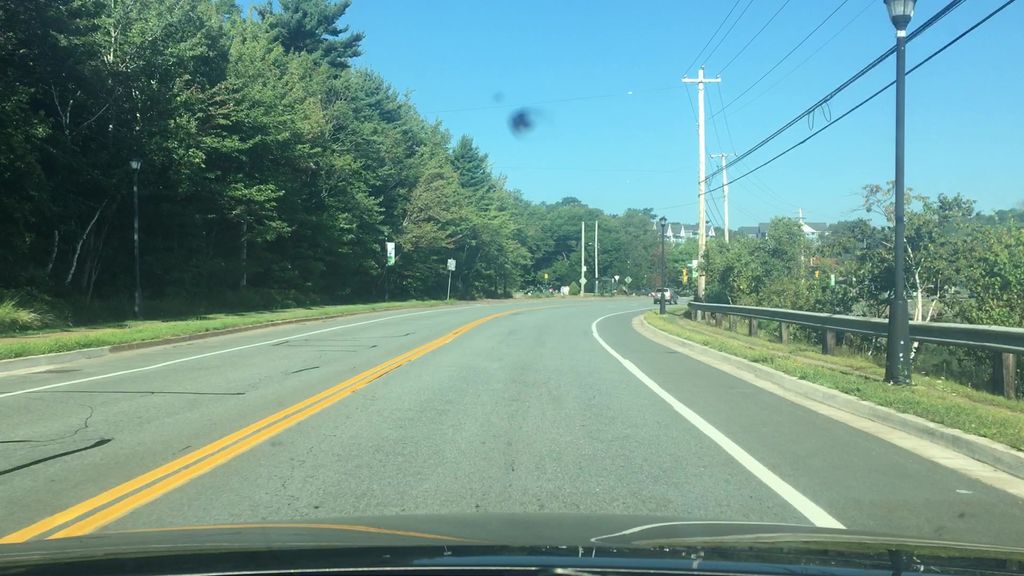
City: halifax